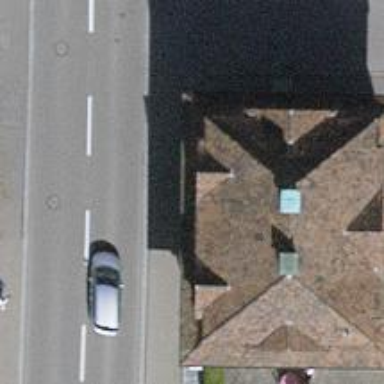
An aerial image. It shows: Commercial building.